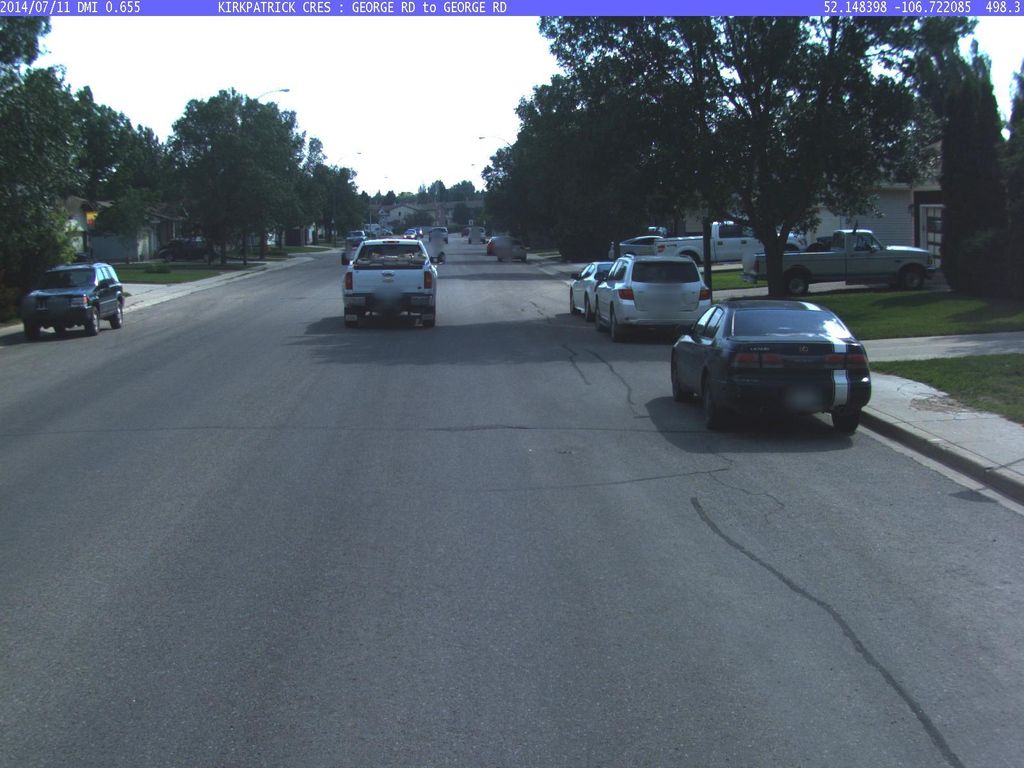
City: saskatoon